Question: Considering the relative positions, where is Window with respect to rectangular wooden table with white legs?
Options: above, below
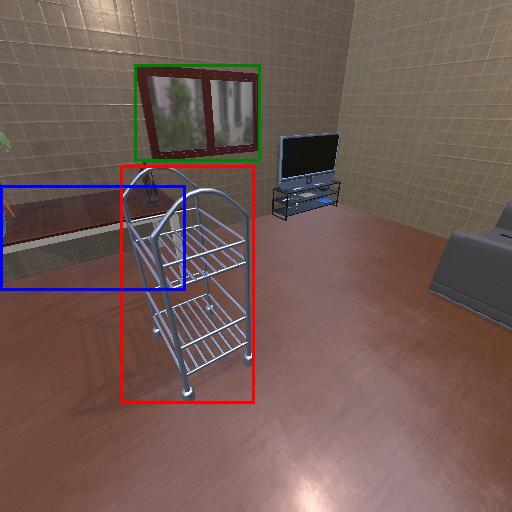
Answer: above